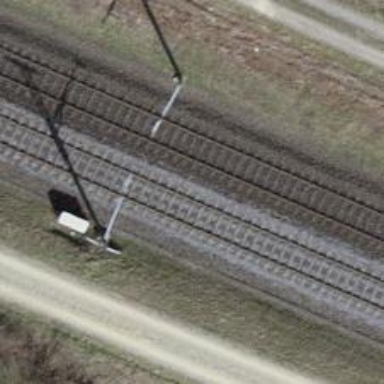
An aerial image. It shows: Railway track with contact line for electrification.